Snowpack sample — Rabbit Ears Pass, Jackson County, Colorado, USA (12/17/25, 1:08 PM MST)
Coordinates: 40.387, -106.625
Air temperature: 34 °F
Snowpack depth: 46 cm
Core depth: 10 cm
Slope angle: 6°, slope face: 165°
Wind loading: medium
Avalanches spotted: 0
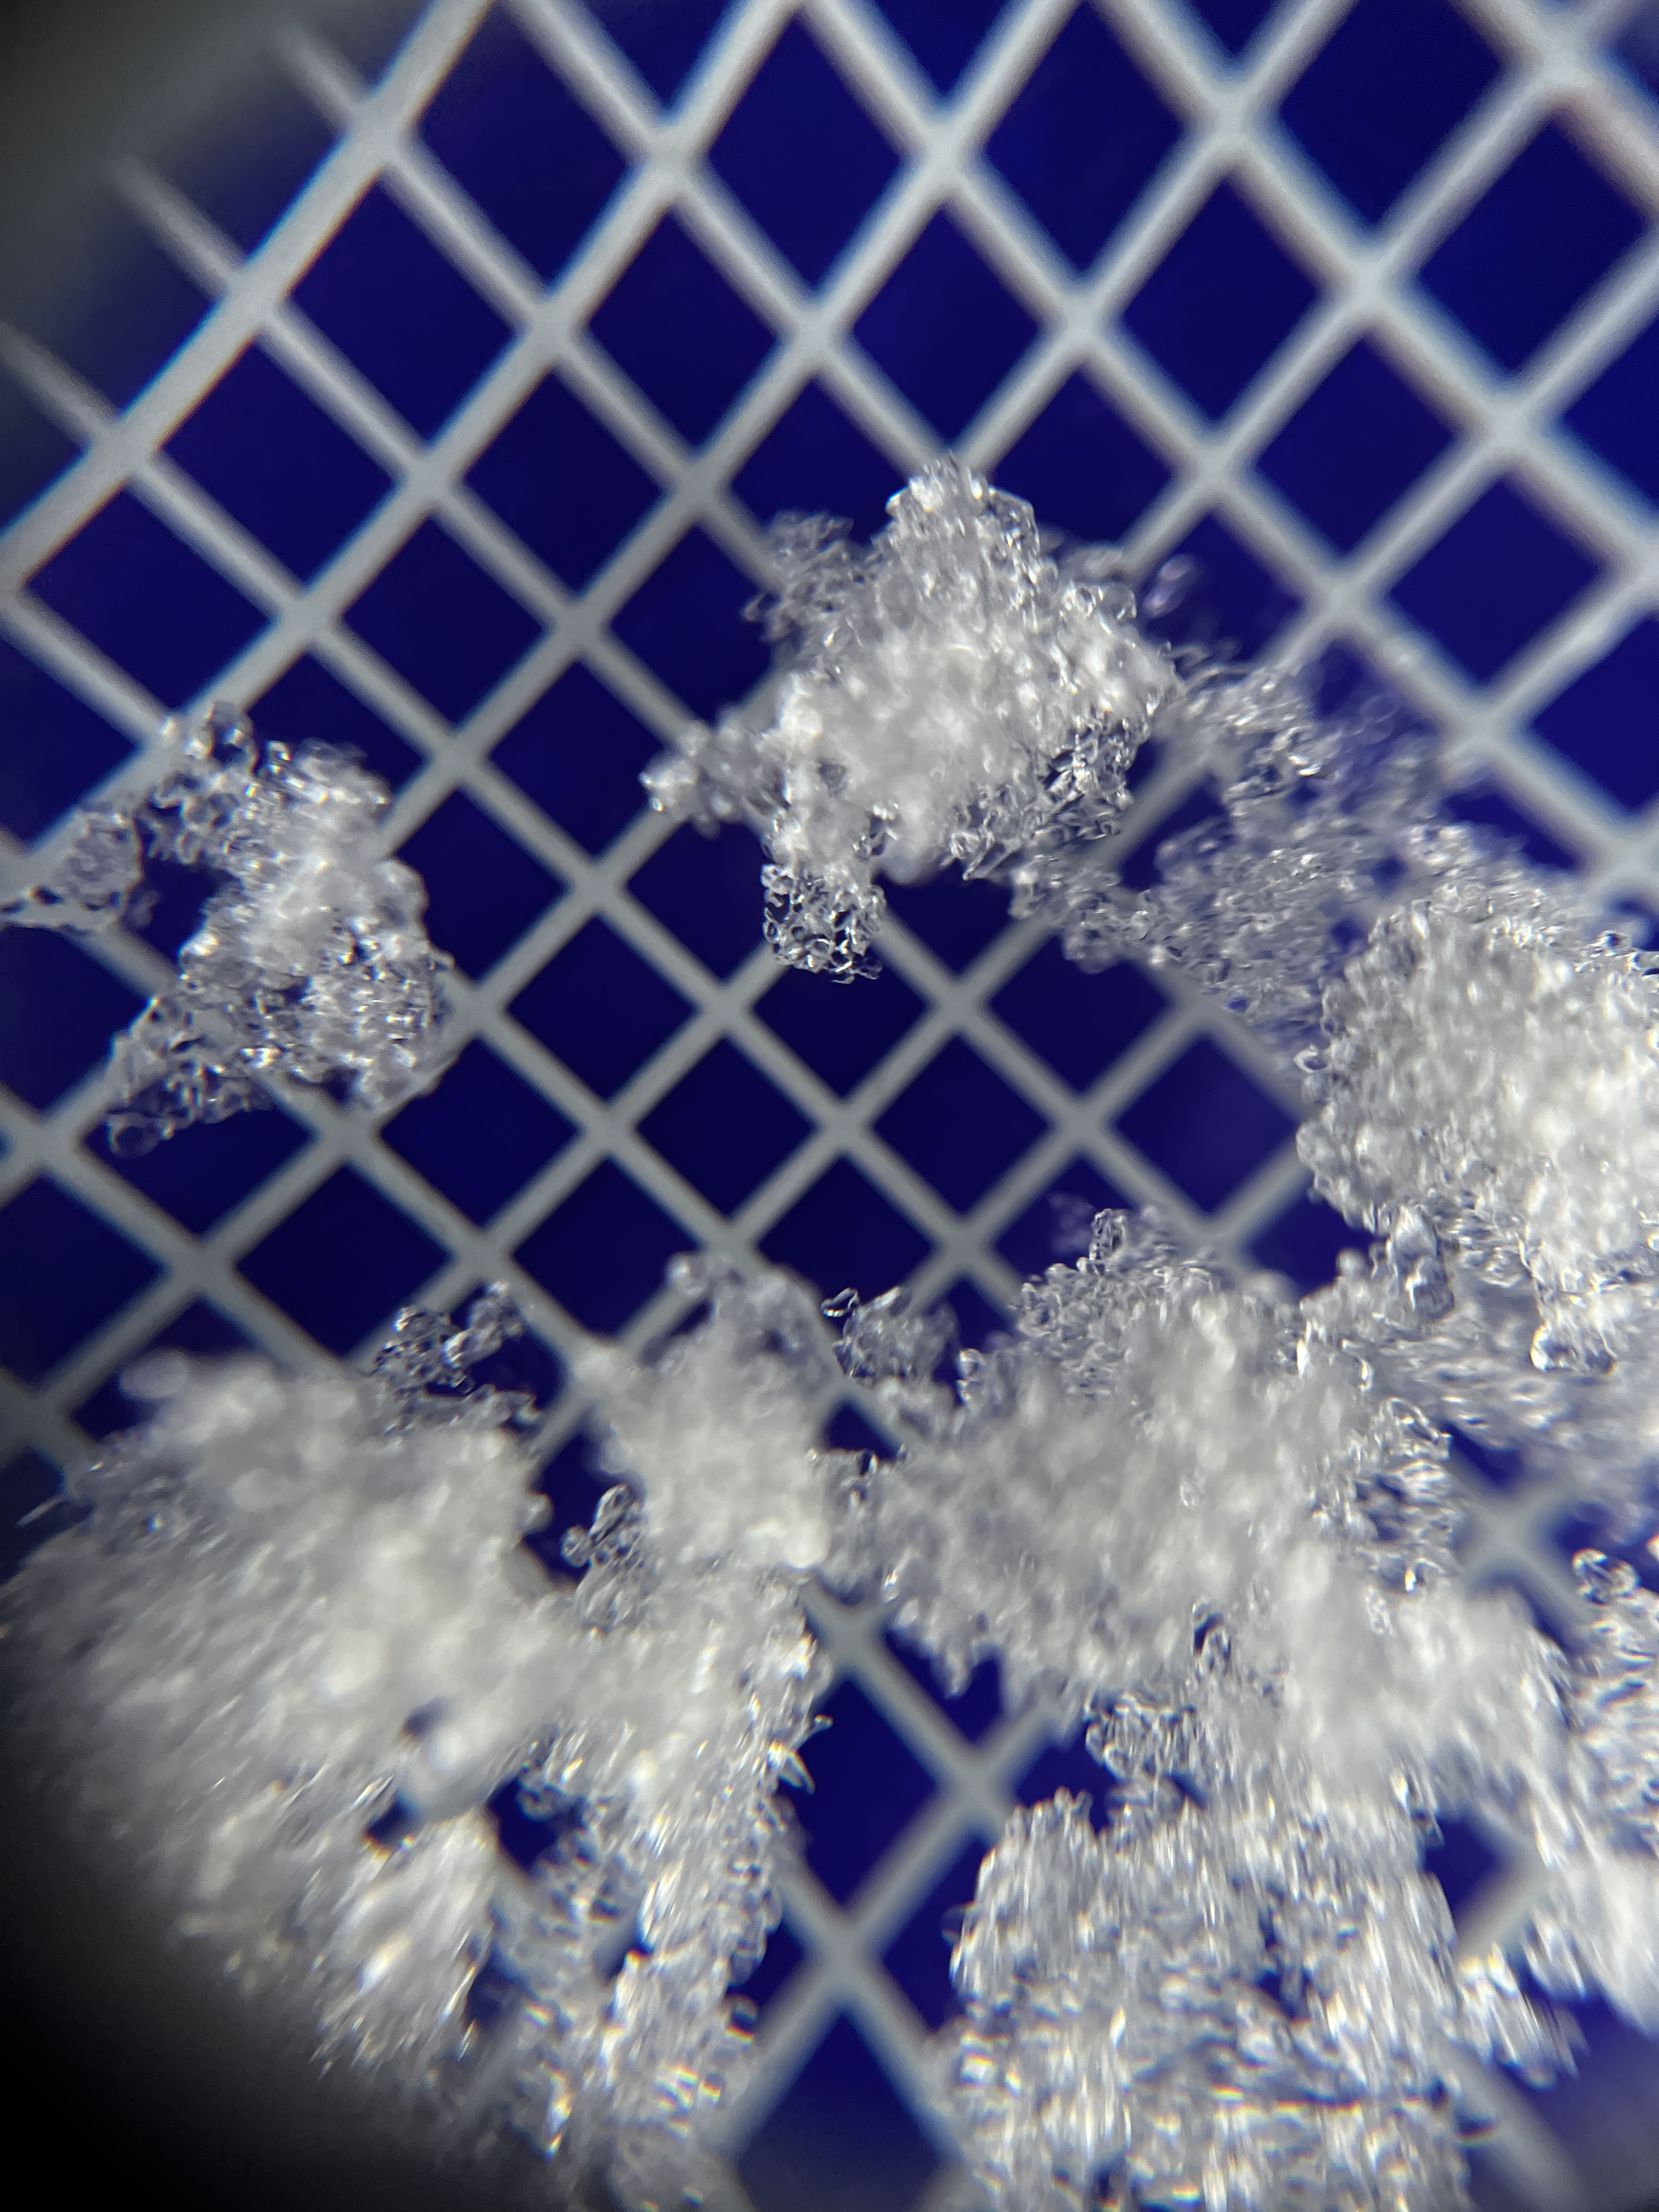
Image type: magnified_profile
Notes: No avalanches spotted nearby, although collected in a meadowy area with minimal risk on this face of the pass.